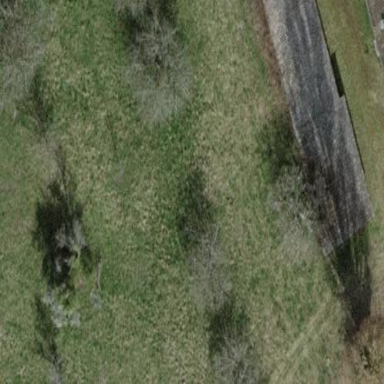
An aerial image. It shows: Orchard.